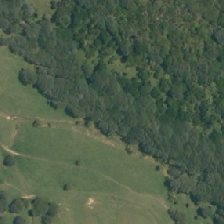
Land cover: indigenous_forest